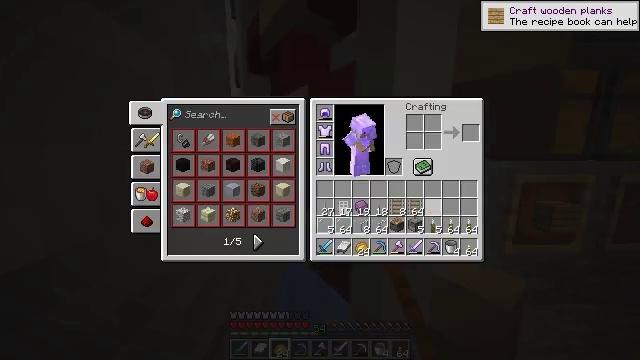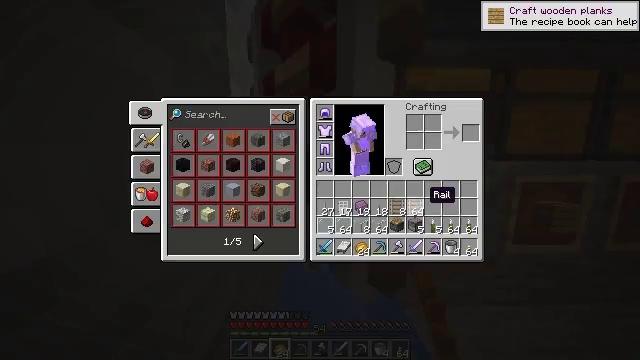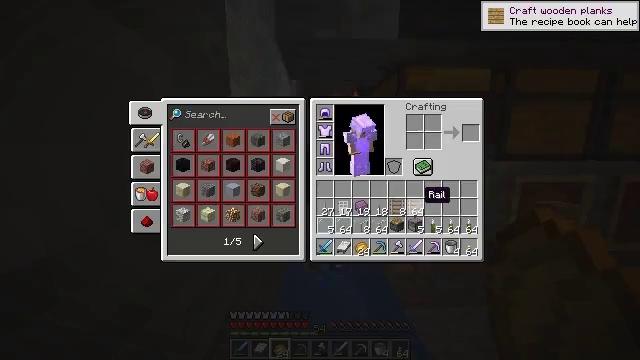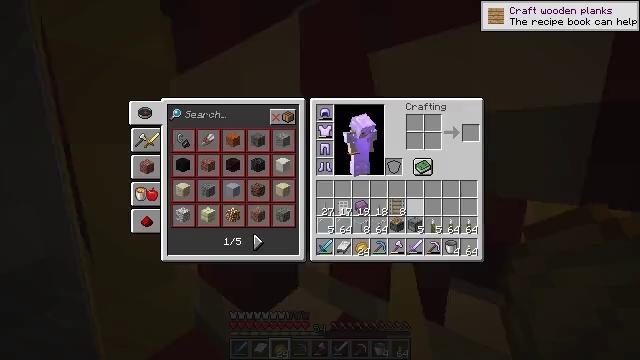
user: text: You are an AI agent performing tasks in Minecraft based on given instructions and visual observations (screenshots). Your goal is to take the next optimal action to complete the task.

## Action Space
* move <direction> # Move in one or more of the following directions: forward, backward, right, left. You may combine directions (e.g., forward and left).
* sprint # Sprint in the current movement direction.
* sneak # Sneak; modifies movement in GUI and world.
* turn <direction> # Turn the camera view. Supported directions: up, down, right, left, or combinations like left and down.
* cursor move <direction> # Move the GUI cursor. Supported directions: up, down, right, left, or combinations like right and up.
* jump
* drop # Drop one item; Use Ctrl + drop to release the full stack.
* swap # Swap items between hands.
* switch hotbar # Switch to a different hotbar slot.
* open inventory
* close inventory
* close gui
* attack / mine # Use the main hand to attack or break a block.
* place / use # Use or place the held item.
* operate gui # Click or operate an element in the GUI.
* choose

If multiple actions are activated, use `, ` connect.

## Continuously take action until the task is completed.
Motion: motion action
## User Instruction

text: Remove a powered rail from the inventory.
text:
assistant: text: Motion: sprint, cursor move left, open gui
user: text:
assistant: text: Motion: sprint
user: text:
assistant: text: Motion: sprint, drop
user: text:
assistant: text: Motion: sprint, drop